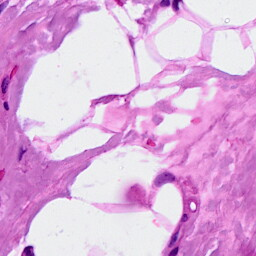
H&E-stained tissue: Breast